Field crop: maize
Growth stage: 2
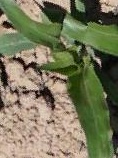
Species: maize